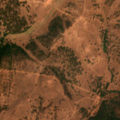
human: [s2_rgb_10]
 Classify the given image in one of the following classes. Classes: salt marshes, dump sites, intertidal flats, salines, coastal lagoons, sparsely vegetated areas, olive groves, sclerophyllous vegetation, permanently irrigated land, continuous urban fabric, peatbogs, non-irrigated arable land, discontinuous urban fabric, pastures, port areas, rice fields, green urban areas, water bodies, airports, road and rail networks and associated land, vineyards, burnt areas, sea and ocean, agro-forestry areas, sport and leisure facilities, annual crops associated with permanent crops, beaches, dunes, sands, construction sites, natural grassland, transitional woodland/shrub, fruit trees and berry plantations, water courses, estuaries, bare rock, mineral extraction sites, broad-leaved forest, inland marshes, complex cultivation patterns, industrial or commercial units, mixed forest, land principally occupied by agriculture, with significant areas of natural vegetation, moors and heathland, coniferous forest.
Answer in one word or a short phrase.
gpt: olive groves, pastures, agro-forestry areas, broad-leaved forest, mixed forest, transitional woodland/shrub